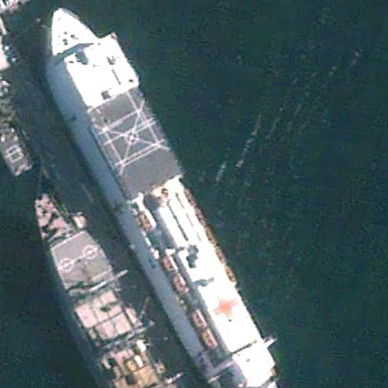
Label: Medical_ship